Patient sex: F
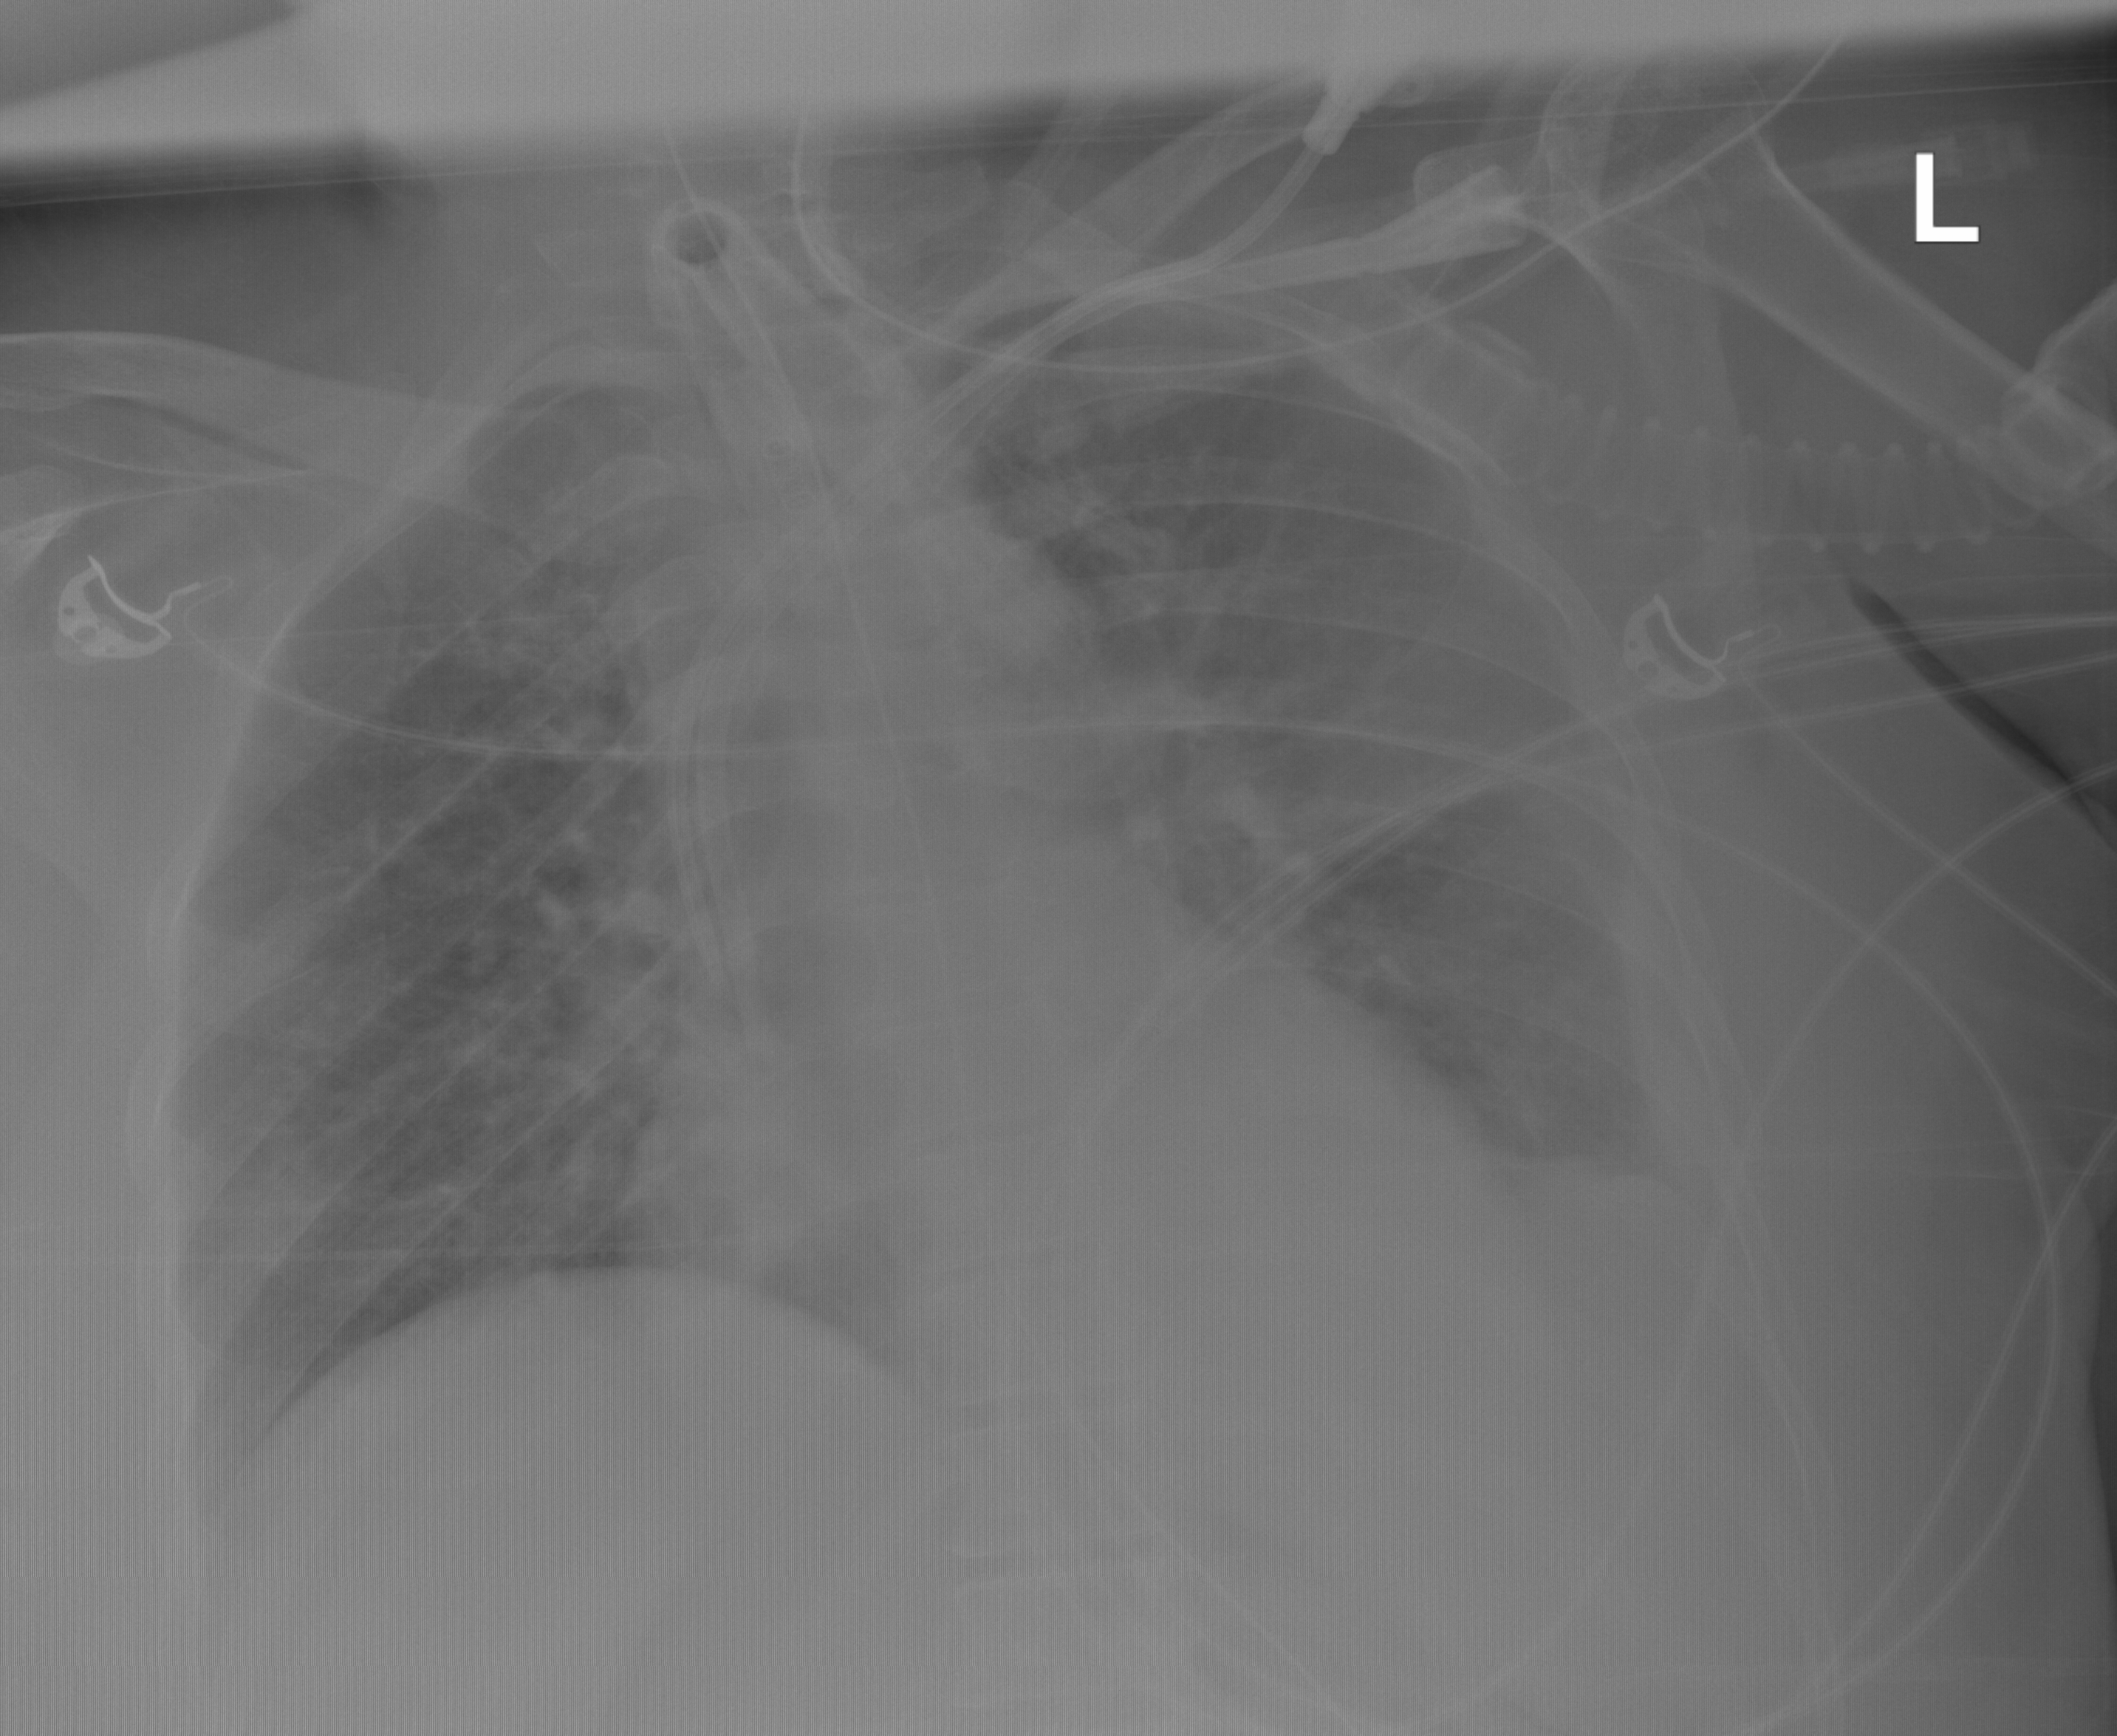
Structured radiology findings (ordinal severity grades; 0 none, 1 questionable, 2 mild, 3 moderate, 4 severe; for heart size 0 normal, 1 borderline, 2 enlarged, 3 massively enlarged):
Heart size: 0
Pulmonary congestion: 2
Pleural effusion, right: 0
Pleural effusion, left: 0
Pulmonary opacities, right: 2
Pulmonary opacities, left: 2
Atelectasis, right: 0
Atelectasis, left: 0